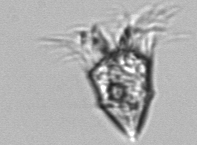
Label: Strombidium_morphotype1